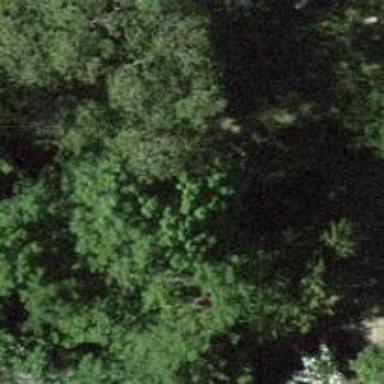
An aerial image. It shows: Single tag "natural: tree."